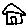
Label: house